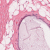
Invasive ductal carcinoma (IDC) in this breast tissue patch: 0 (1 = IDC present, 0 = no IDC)